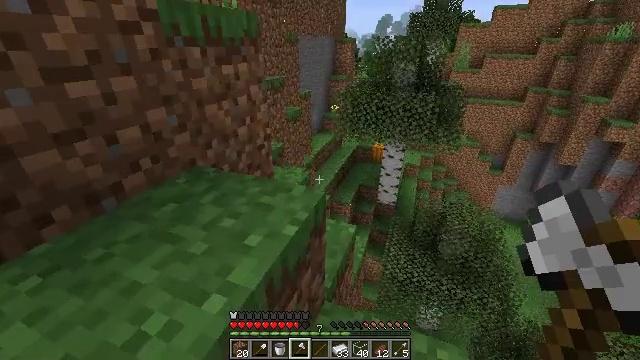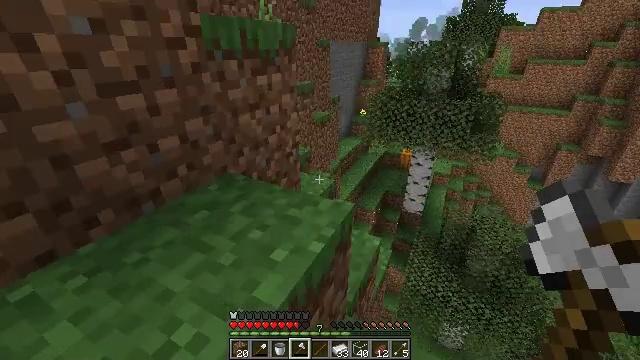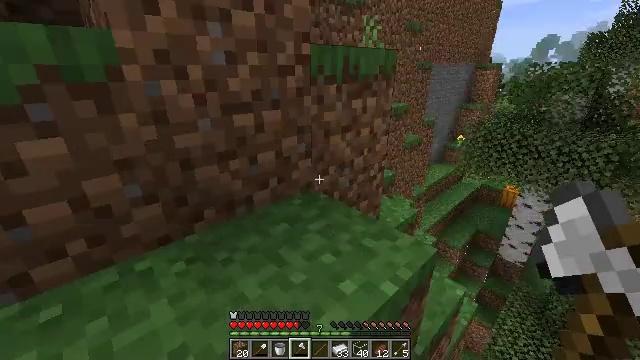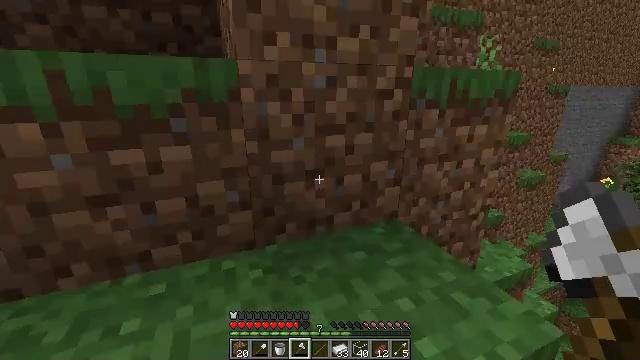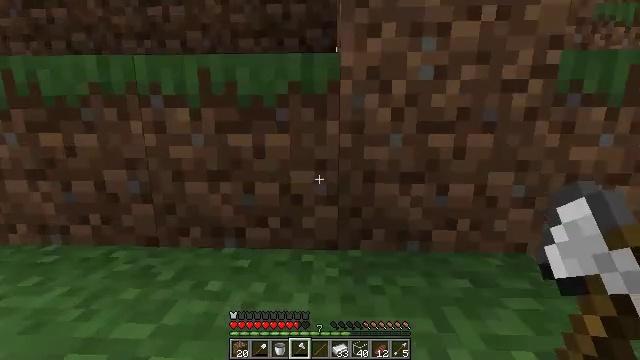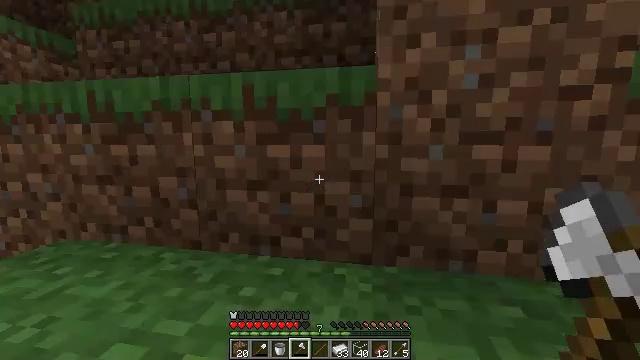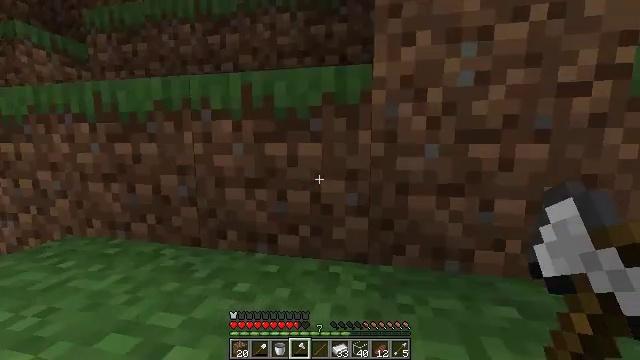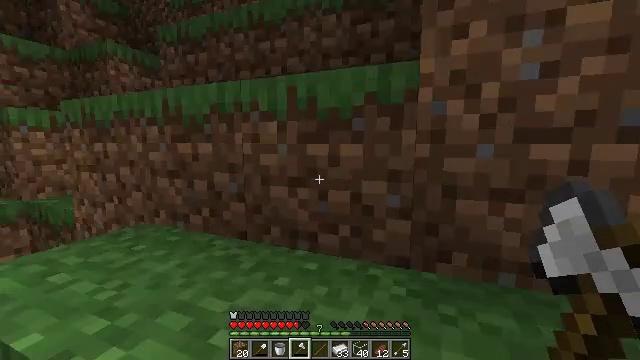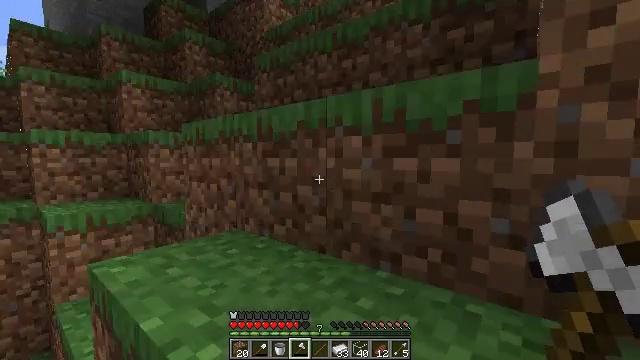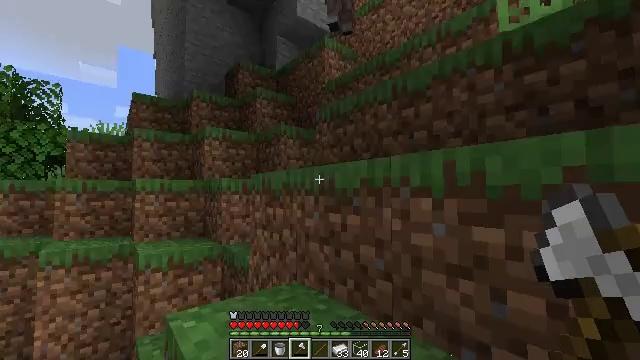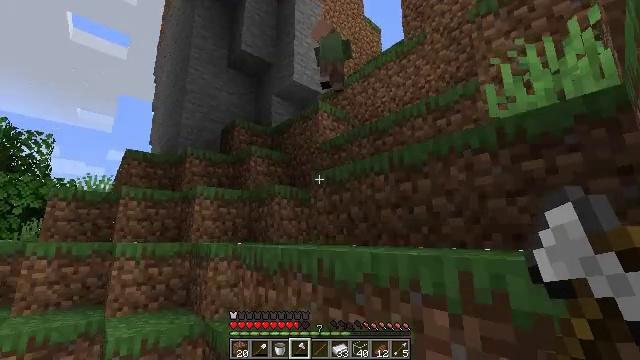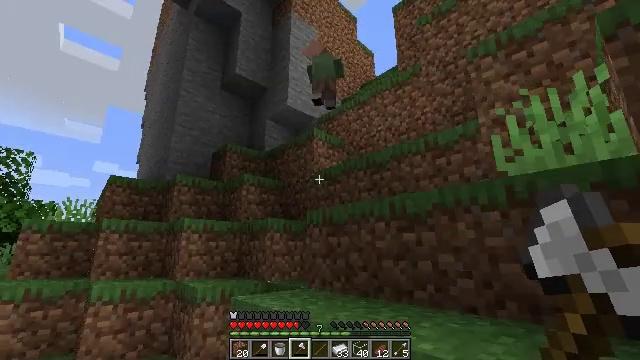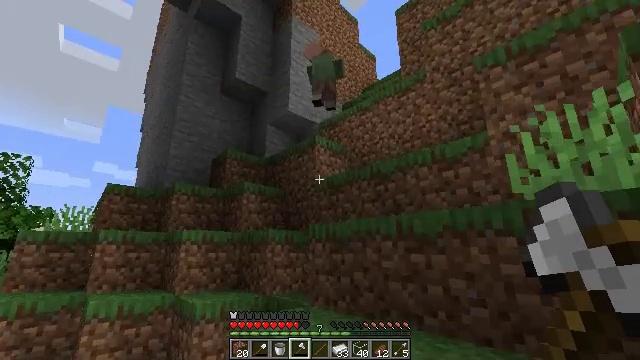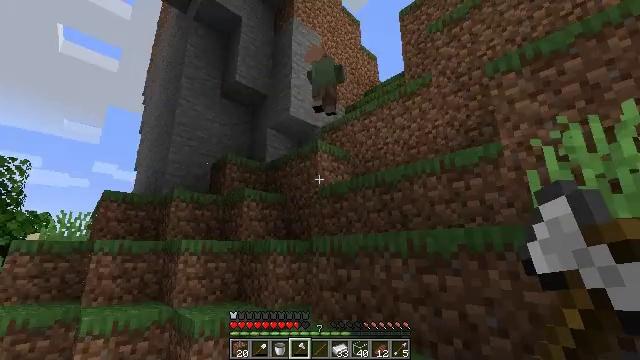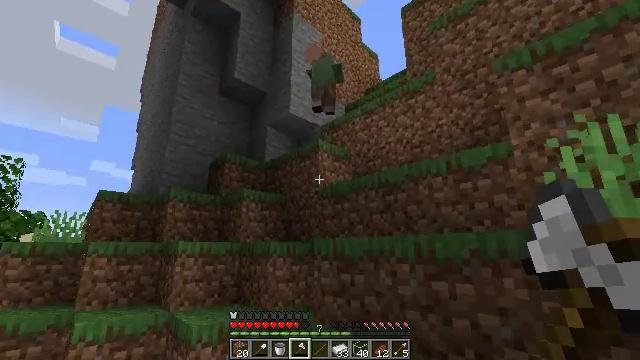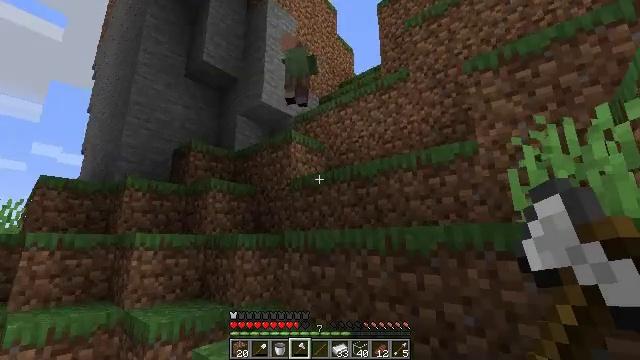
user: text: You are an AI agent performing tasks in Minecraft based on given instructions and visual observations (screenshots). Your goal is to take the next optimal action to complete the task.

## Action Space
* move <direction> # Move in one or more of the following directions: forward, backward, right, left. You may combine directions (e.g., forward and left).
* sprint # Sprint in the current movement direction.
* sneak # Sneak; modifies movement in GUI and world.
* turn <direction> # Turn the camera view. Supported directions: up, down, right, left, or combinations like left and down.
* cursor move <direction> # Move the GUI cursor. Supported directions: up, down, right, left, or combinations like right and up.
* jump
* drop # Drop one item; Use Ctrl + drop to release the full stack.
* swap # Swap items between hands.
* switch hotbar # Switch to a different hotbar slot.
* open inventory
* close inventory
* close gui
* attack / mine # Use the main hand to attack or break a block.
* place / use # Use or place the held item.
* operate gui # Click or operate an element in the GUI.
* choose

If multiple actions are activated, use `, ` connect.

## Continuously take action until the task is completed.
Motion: motion action
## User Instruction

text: Harm the villager.
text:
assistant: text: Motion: move forward, turn left, jump
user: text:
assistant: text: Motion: move forward, turn left and up
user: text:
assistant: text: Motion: turn left and up
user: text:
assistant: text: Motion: turn left and up
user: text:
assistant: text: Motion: turn left and up
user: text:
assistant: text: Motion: turn left
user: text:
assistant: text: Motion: move forward, turn left
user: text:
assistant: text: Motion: move forward, turn left and up
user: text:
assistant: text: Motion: move forward, turn left and up, jump
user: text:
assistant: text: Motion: move forward, turn right and up, jump
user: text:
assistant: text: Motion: move forward, turn right and up, jump
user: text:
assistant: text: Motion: move forward, jump
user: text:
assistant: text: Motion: move forward, jump
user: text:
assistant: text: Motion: move forward, jump
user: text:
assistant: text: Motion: move forward, turn right and down, jump
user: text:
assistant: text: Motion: move forward, turn right, jump
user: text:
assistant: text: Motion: move forward, turn right and up, jump
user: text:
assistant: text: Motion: move forward, turn right and up, jump
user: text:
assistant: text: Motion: move forward, turn right and up, jump
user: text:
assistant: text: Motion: move forward, jump
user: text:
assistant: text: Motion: move forward, sprint, jump
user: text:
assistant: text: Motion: move forward, sprint, jump
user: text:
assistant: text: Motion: move forward, sprint, jump
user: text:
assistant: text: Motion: move forward, sprint, jump
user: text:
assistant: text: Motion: move forward, jump
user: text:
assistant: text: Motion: move forward, turn right, jump
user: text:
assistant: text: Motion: move forward, turn right and down, jump
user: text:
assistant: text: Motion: move forward, turn right, jump
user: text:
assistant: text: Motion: move forward, jump
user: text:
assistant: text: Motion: move forward, sprint, turn right and down, jump